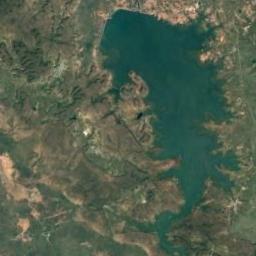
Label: lake